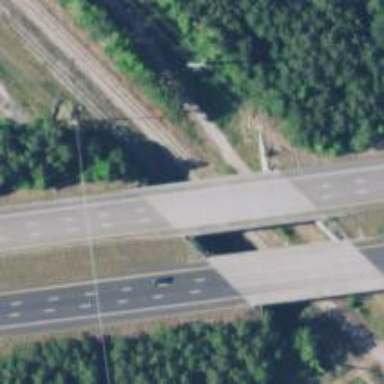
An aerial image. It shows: Motorway bridge.